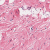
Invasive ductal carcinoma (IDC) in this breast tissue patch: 0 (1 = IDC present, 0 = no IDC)